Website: home-depot
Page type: customer-info-address
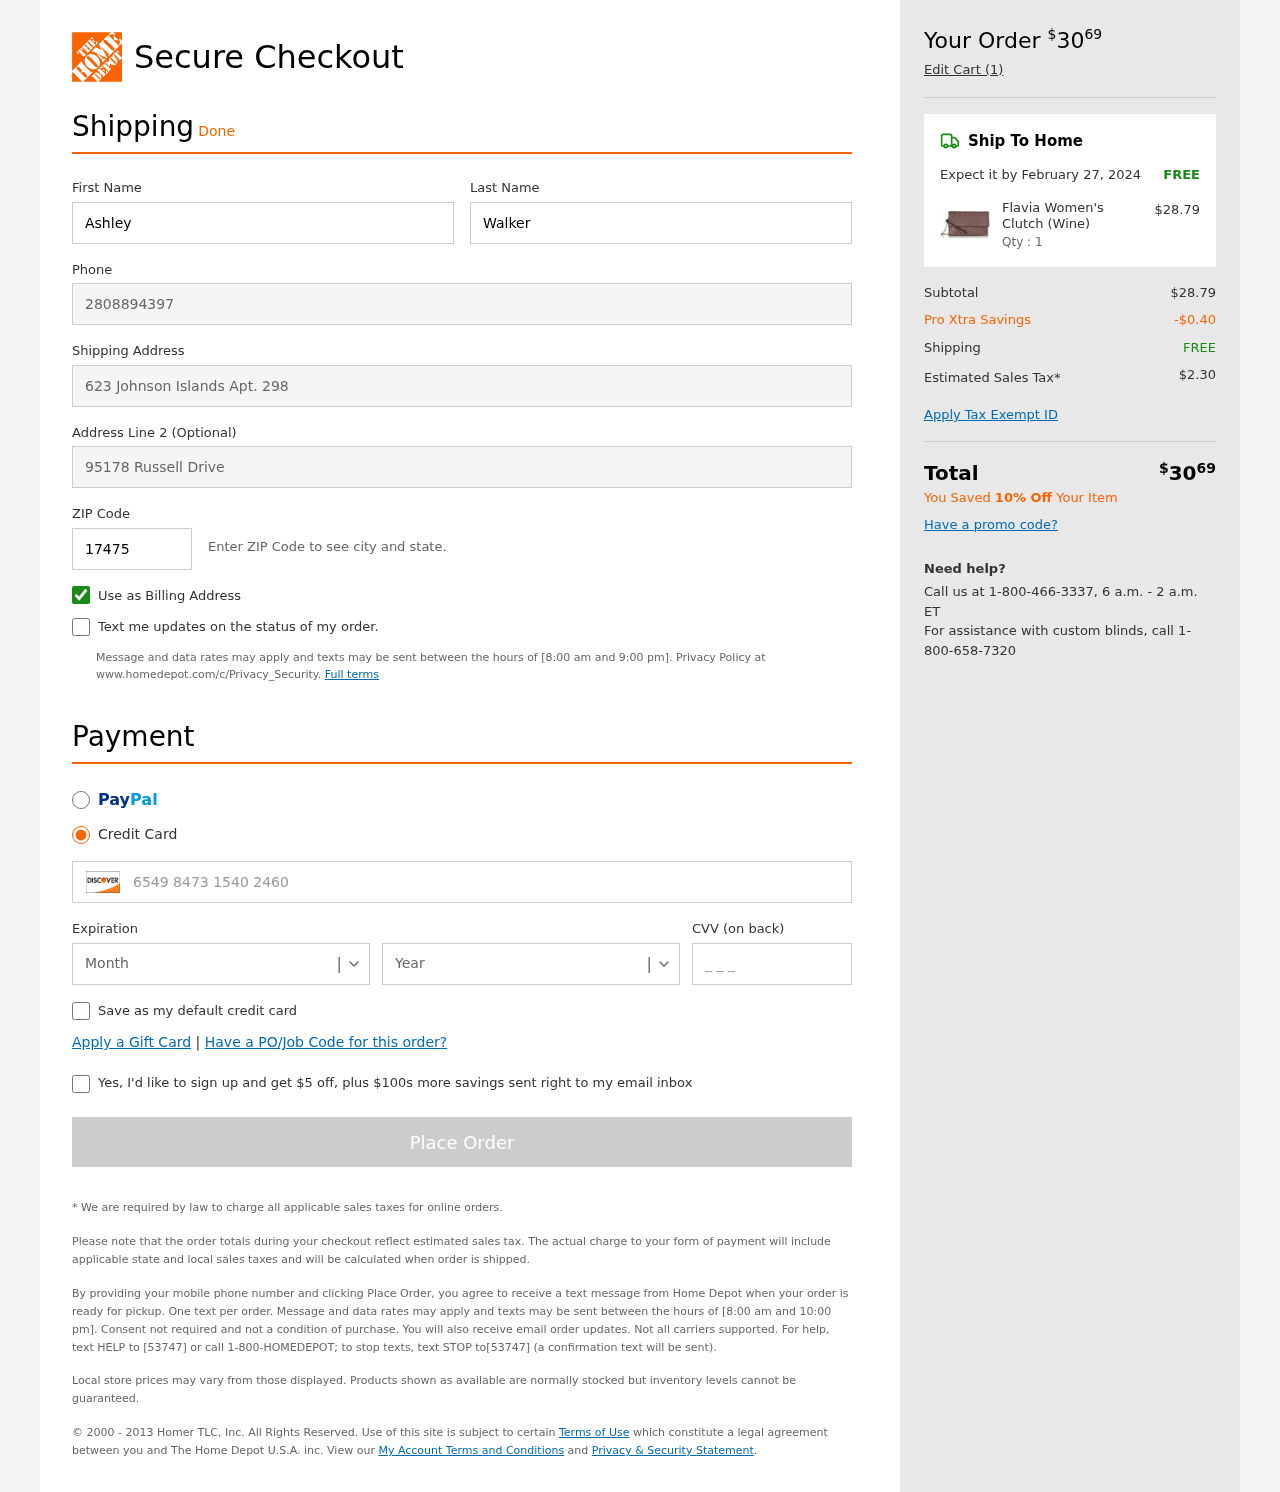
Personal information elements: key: PII_CARD_CVV
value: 599
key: PII_CARD_EXPIRY_MONTH
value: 07
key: PII_CARD_EXPIRY_YEAR
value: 28
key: PII_CARD_NUMBER
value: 6549 8473 1540 2460
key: PII_FIRSTNAME
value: Ashley
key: PII_LASTNAME
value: Walker
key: PII_PHONE
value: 2808894397
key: PII_POSTCODE
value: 17475
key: PII_STREET
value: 623 Johnson Islands Apt. 298
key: PII_STREET2
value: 95178 Russell Drive
Product elements: key: PRODUCT1_NAME
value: Flavia Women's Clutch (Wine)
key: PRODUCT1_PRICE
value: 28.79
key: PRODUCT1_QUANTITY
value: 1
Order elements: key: ORDER_TOTAL
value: $3069
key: ORDER_NUM_ITEMS
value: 1
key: ORDER_DELIVERY_DATE
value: February 27, 2024
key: ORDER_SHIPPING_COST
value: FREE
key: ORDER_SUBTOTAL
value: $28.79
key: ORDER_DISCOUNT
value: -$0.40
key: ORDER_SHIPPING_COST2
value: FREE
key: ORDER_TAX
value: $2.30
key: ORDER_TOTAL2
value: $3069
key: ORDER_SAVINGS_MESSAGE
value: You Saved 10% Off Your Item